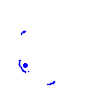
Particle: pion